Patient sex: M
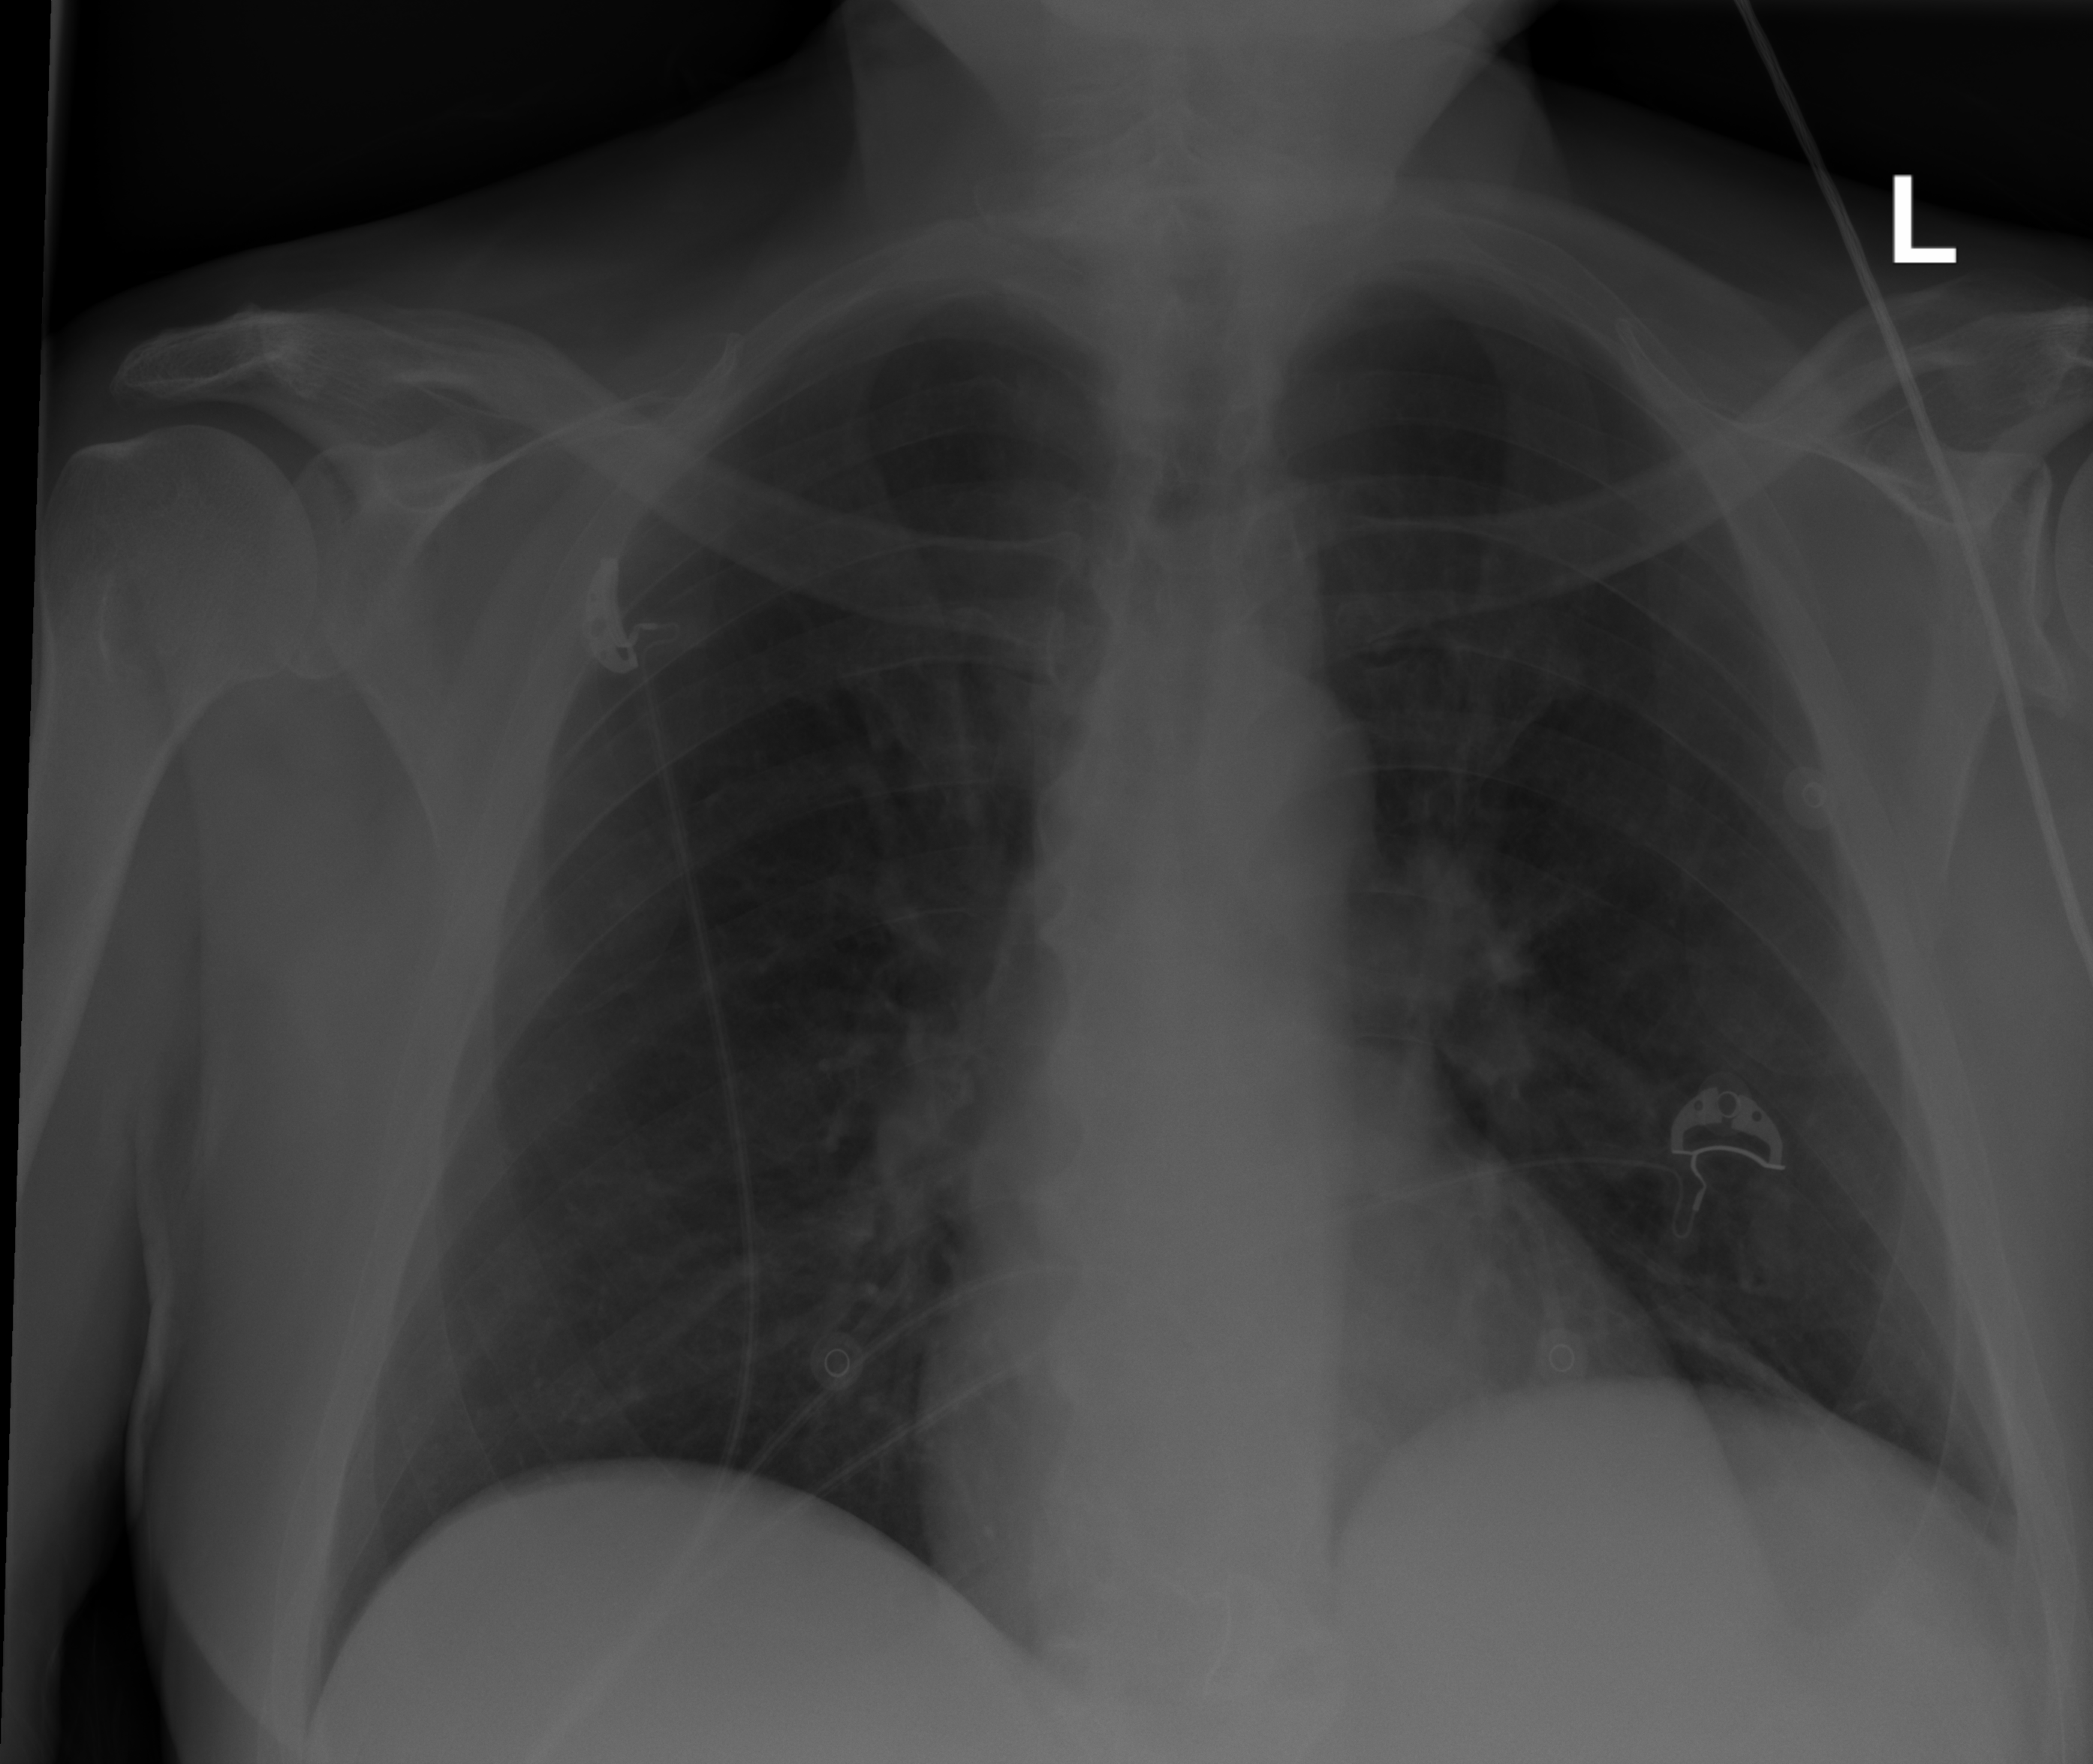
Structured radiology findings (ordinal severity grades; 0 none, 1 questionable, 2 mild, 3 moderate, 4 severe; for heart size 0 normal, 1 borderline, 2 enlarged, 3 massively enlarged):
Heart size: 0
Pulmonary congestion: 0
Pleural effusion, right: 0
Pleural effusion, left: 0
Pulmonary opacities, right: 0
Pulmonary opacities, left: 0
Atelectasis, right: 0
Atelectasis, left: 2